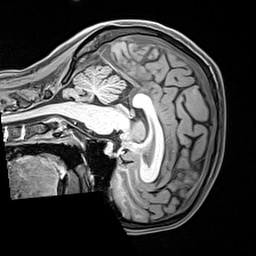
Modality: T1w
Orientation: sagittal
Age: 20
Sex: female
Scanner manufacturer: siemens
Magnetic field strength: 3 T
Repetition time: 2.4 s
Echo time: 0.00217 s